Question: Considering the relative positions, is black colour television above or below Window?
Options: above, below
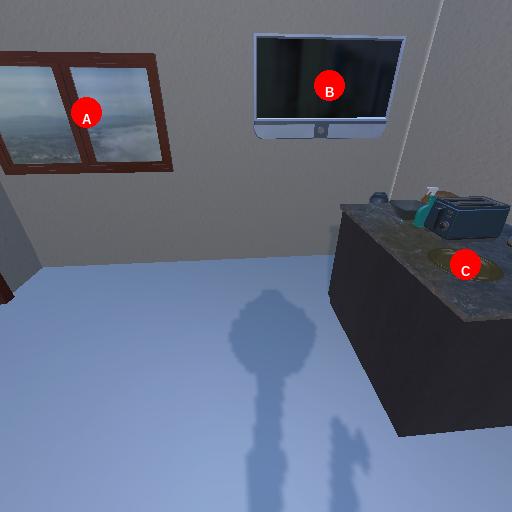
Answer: above